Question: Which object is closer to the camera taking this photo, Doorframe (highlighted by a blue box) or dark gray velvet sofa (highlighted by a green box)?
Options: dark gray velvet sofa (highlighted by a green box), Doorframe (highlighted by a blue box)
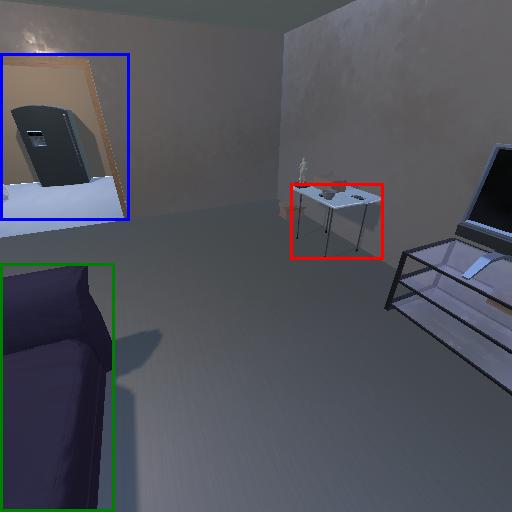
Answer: dark gray velvet sofa (highlighted by a green box)